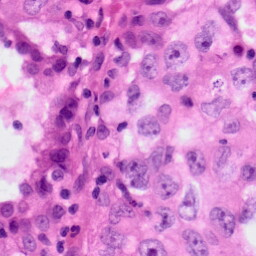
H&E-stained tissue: Lung